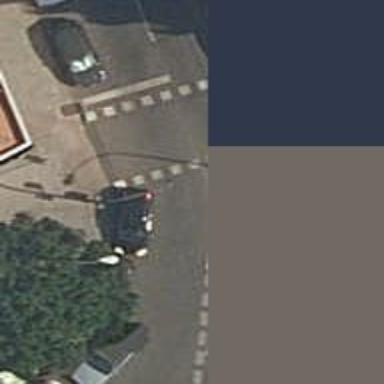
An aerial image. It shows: Crossing with traffic signals.